Question: I'm trying to create flash of light (like when someone is shooting). For e.g. (it's from real video, but i need something similar, much more simpler):

I need to do this using only OpenGL - can't model this one. It would be nice if it could be a little random. Can anyone give me some hints?
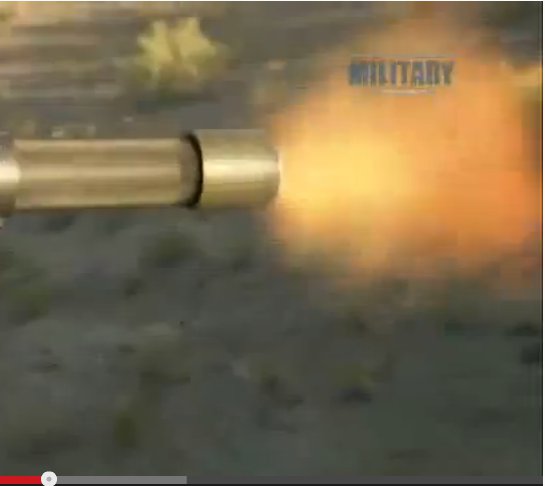
Answer: I don't know how good you want this to look, but you can fake it by using an alpha textured quads that are laid out in a cross, you can move the texture a little every frame in the direction of where the muzzle is pointing to make it look like as if it is moving.
It is simple and easy to implement and the flash should be a quick thing so the user will never know be able to tell the difference.